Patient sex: F
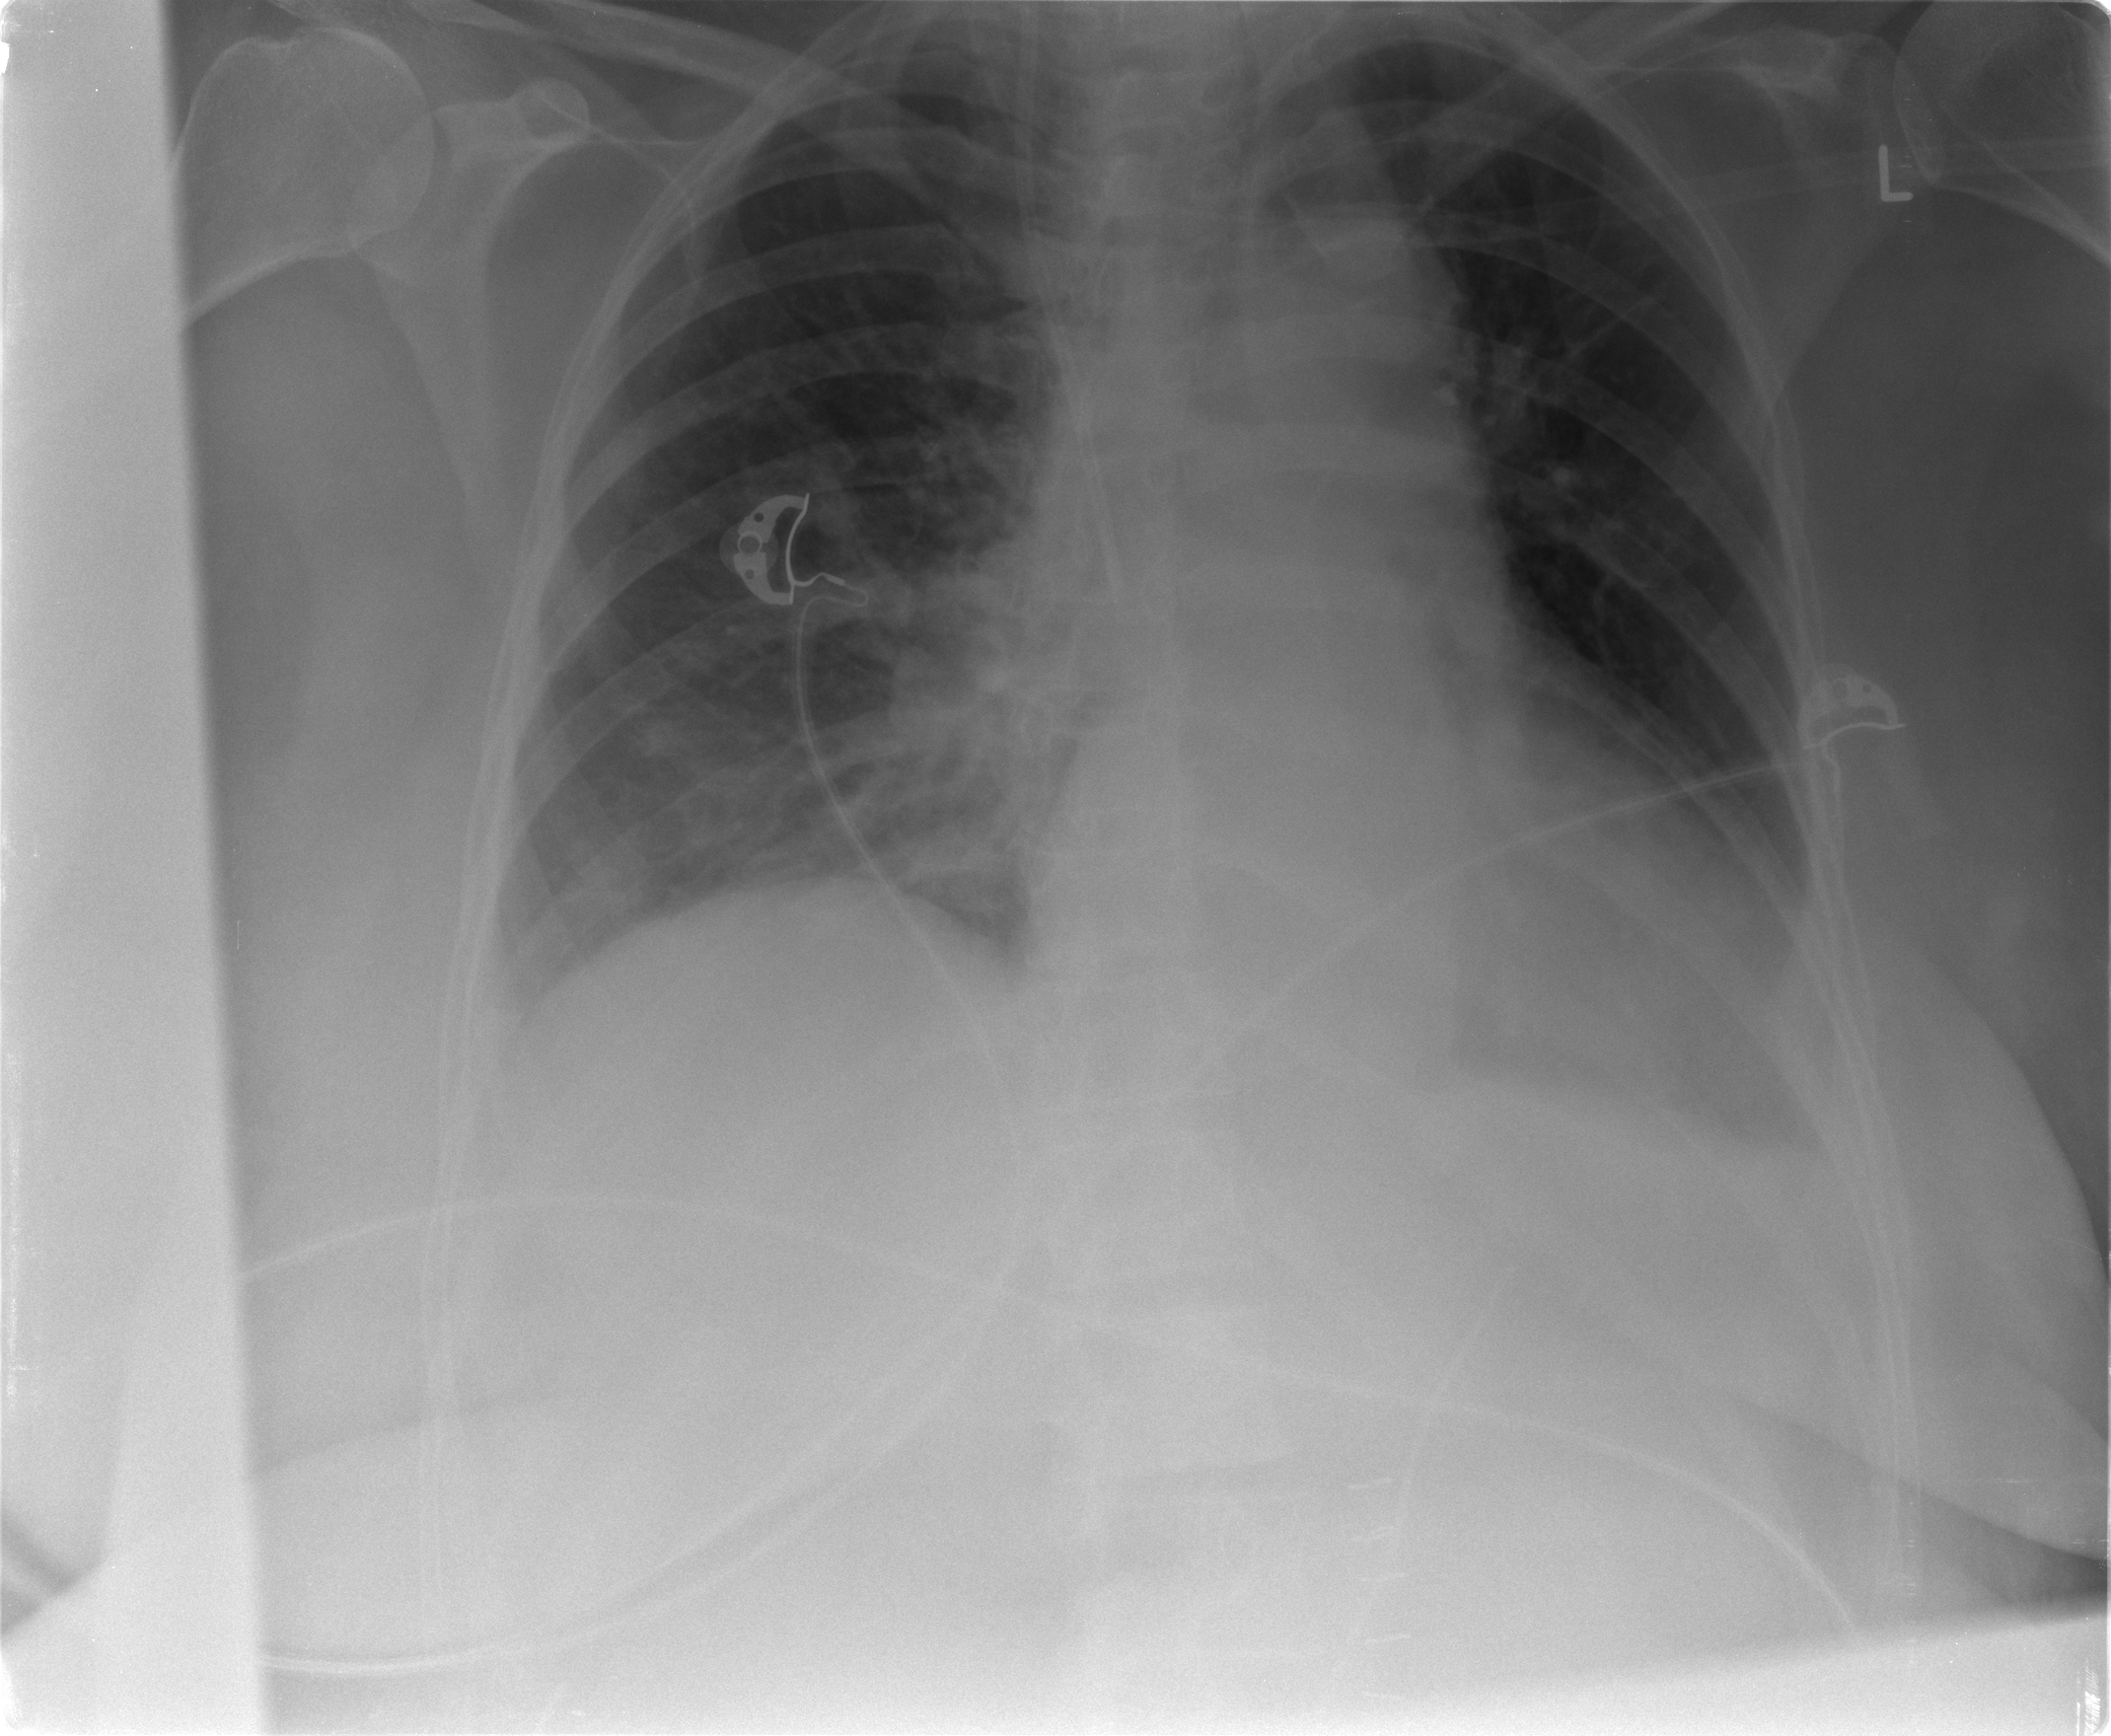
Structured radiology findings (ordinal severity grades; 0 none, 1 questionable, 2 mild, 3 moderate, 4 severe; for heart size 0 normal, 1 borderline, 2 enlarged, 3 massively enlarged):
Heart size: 1
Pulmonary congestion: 2
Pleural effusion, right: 0
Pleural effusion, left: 0
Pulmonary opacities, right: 1
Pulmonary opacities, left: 1
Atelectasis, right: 2
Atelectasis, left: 2